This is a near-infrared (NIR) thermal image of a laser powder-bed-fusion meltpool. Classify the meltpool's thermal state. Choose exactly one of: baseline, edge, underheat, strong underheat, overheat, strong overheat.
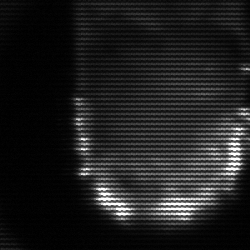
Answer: baseline